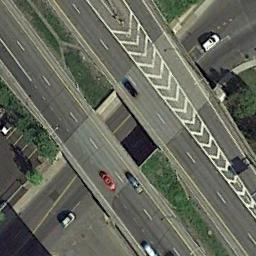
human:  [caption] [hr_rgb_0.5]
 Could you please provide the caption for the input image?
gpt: An overpass is bent into two circles .

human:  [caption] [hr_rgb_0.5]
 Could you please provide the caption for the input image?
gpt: The overpass is next to the grass with some cars .

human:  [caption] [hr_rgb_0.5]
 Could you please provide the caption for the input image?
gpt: The cross-line overpass is over the road and some cars are driving on the road and the overpass .

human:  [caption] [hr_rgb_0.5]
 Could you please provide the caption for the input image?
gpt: Several cars are on the overpass .

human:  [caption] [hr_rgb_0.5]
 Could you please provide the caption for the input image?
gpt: There are some green lawns around the overpass .